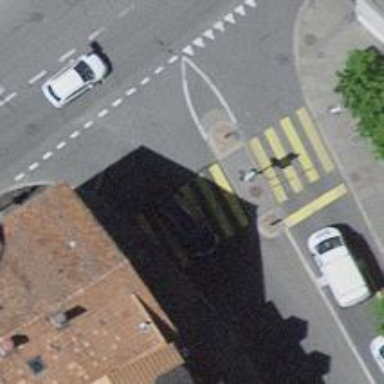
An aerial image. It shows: Road crossing with traffic signals and central island.